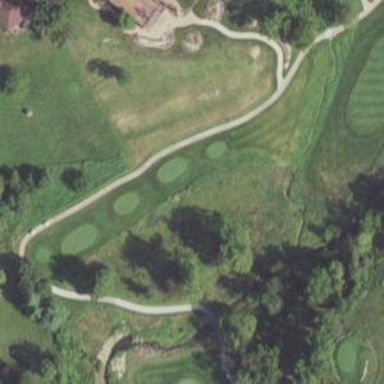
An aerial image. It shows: Area with grass used as rough in golf course.